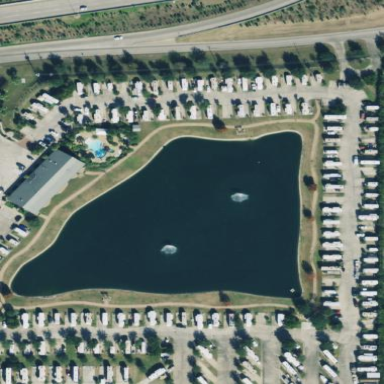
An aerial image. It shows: Caravan site for tourism.